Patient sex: F
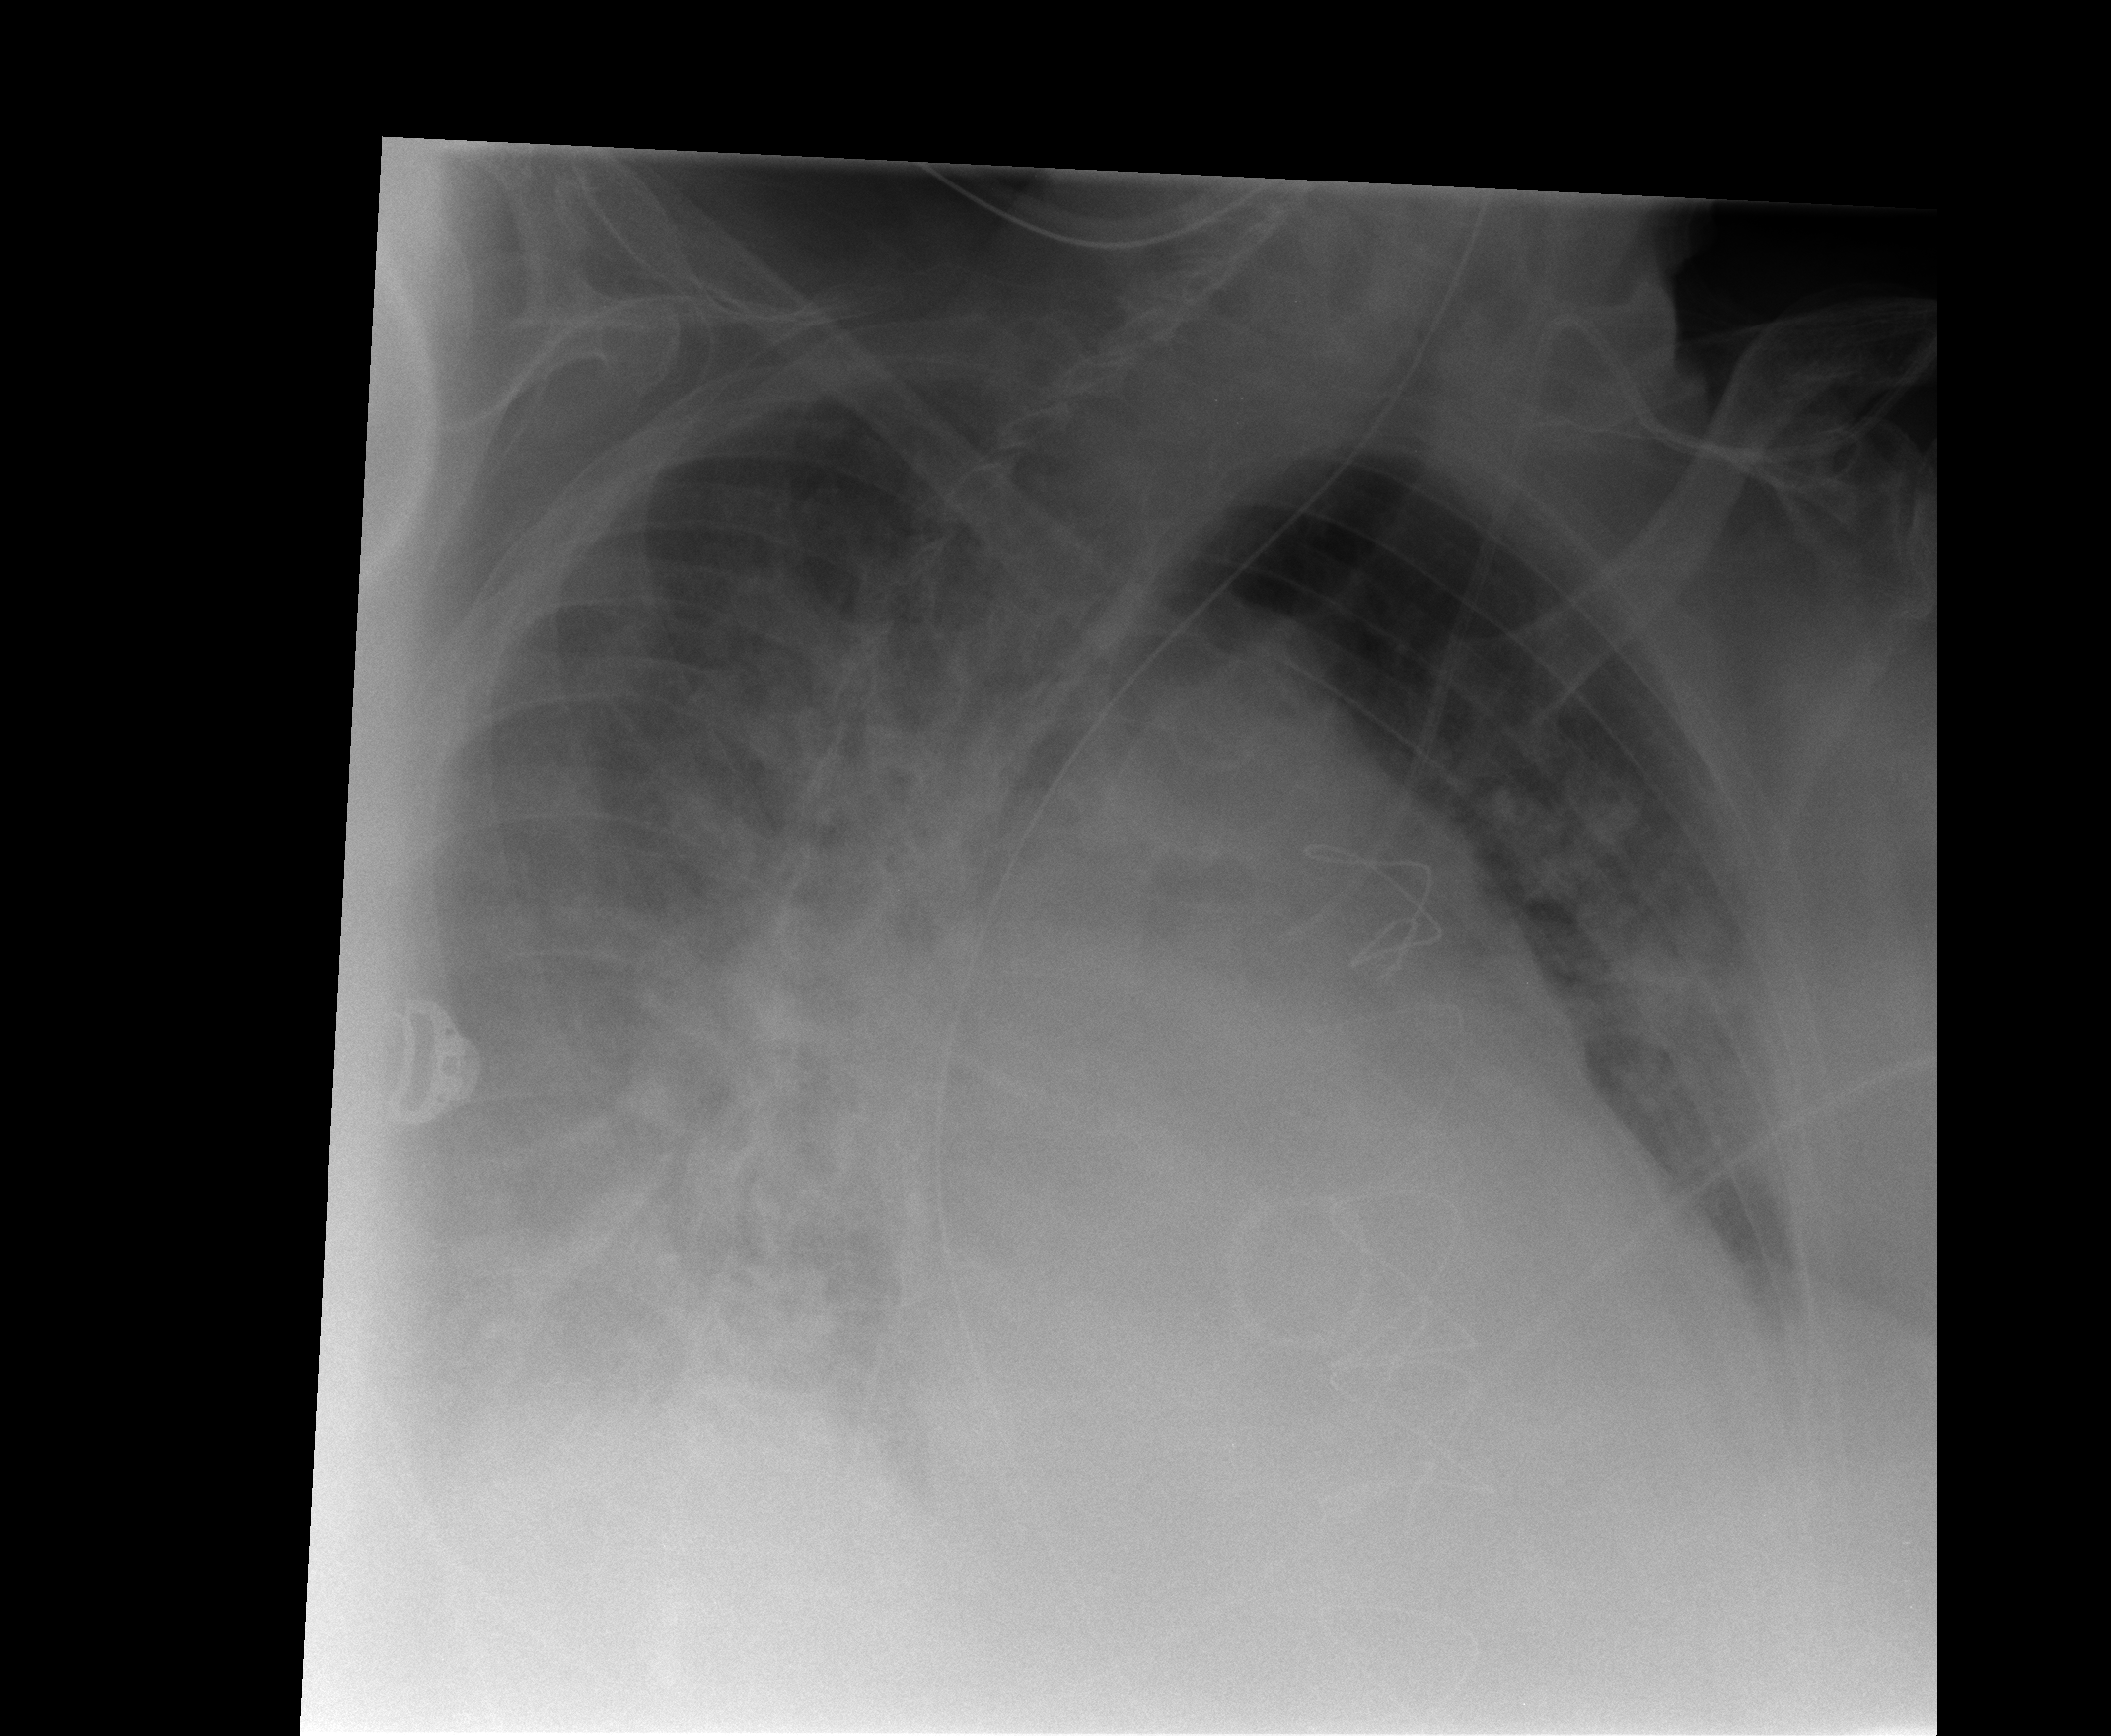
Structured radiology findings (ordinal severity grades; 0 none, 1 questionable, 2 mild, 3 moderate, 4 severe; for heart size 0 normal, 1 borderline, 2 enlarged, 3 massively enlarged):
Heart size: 2
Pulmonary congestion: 1
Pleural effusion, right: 1
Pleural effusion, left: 0
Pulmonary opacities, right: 4
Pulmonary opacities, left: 3
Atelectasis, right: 3
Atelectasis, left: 3